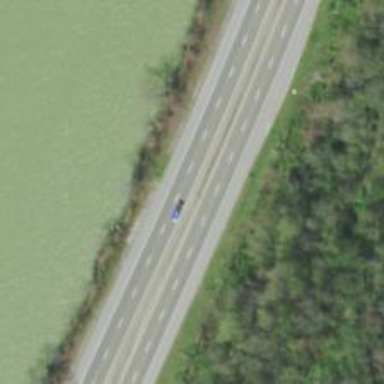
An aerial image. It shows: Trunk highway.